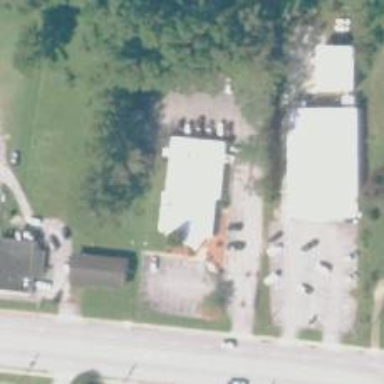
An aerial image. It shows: Healthcare clinic.